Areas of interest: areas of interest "Park and greenspace"
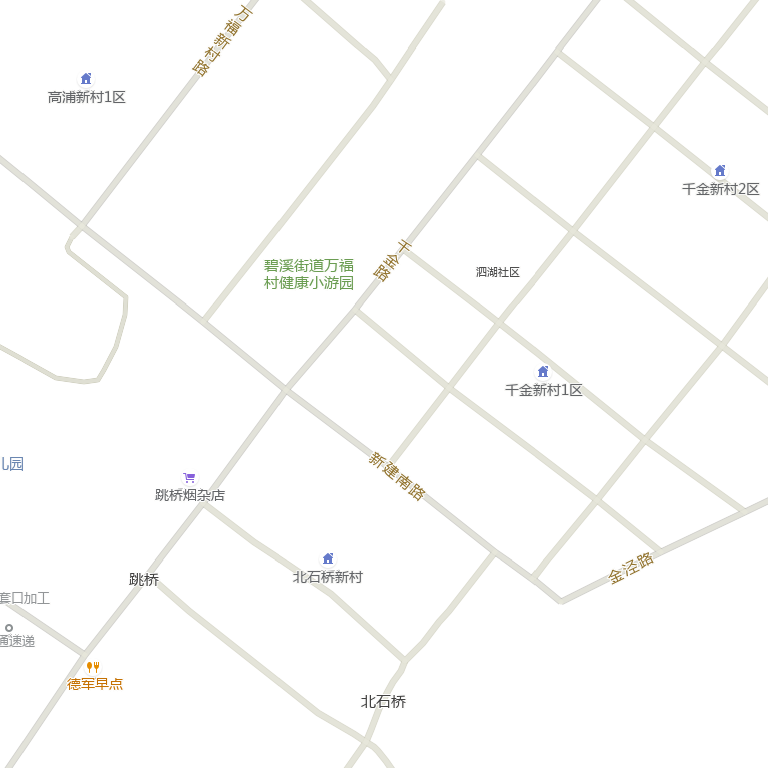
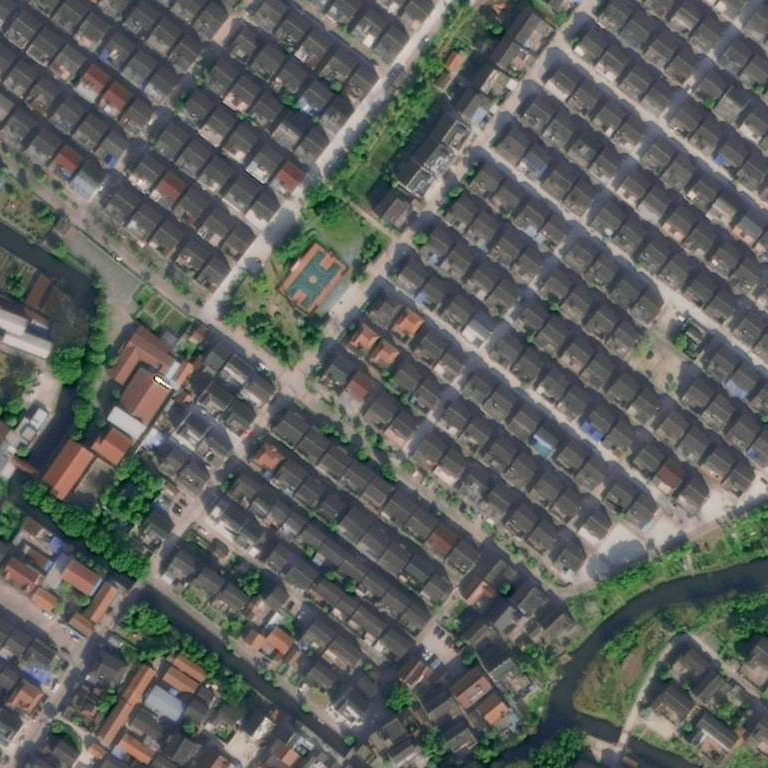